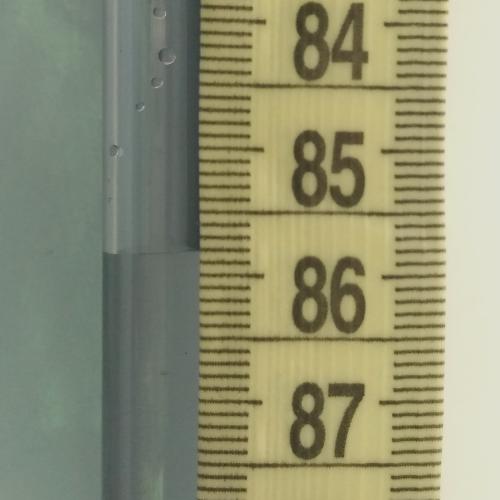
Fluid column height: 85.8 cm